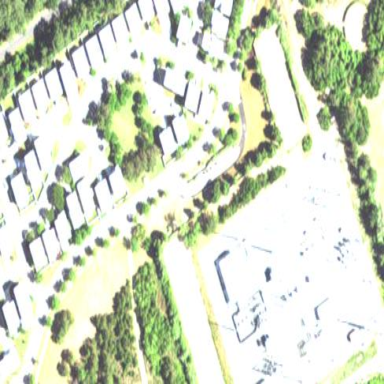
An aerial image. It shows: There is distribution substation enclosed by fence.